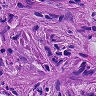
Metastatic tissue present: yes